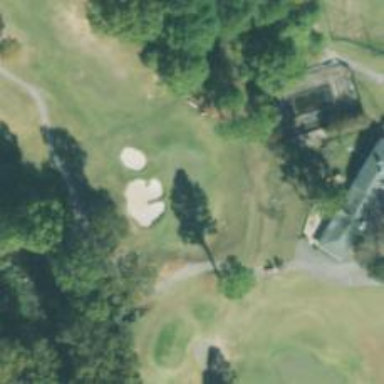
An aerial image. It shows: View of golf hole.